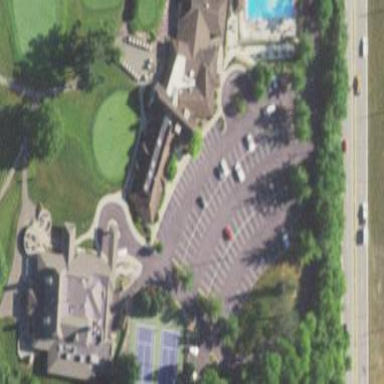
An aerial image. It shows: Clubhouse building for golf.